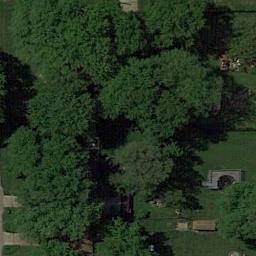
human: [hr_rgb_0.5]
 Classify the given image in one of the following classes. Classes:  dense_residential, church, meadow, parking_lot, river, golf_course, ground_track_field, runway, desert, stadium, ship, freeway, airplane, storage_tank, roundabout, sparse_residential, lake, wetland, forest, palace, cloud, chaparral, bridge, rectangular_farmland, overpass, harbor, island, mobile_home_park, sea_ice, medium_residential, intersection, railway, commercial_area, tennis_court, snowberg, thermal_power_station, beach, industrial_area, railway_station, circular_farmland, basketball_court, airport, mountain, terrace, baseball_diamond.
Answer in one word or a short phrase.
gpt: forest